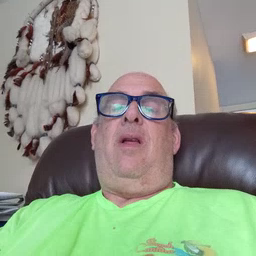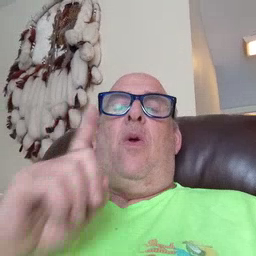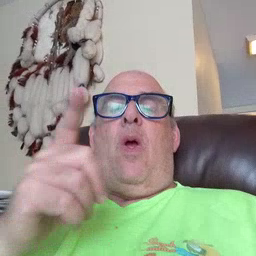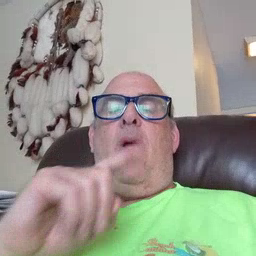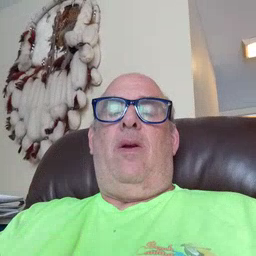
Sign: talk